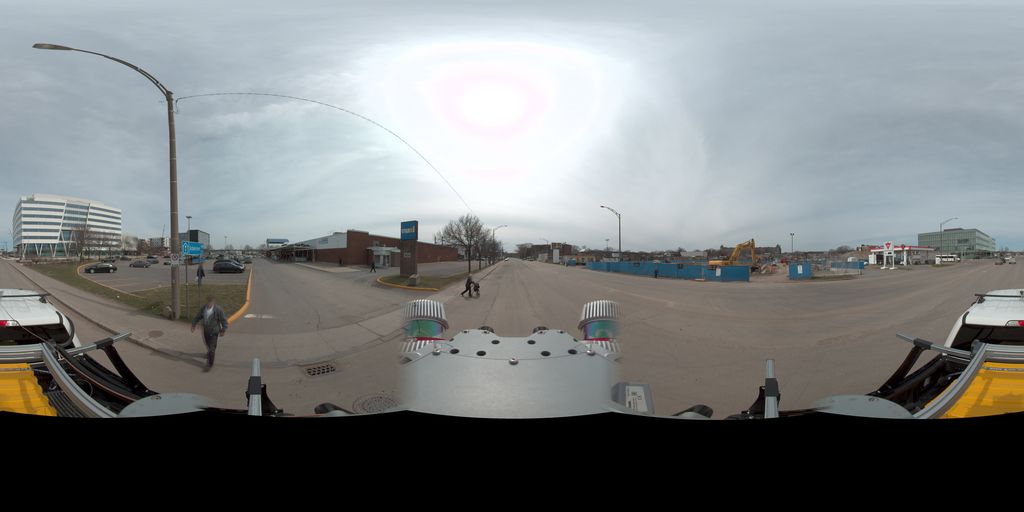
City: quebec_city